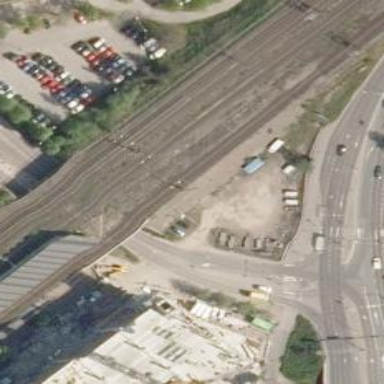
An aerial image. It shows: Railway with continuous electrified contact line.